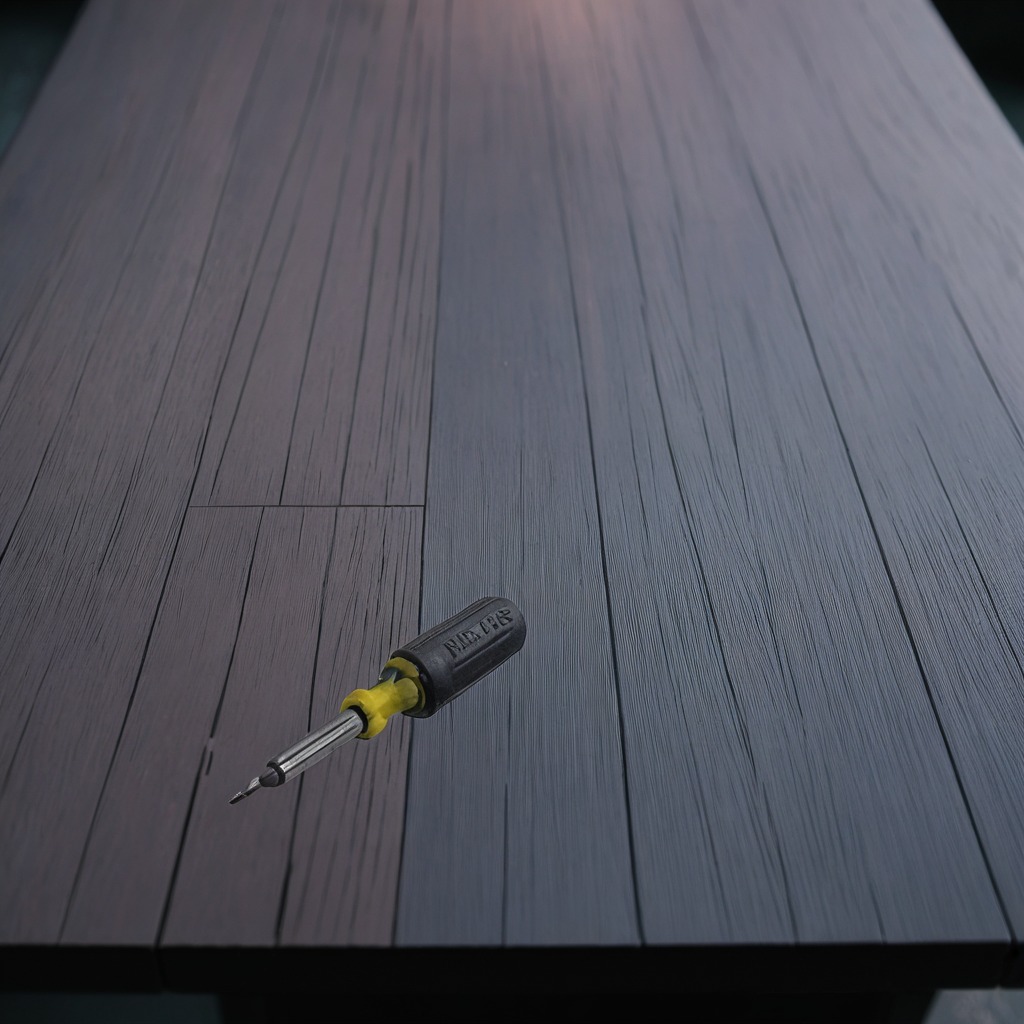
A screwdriver lies on the old table.